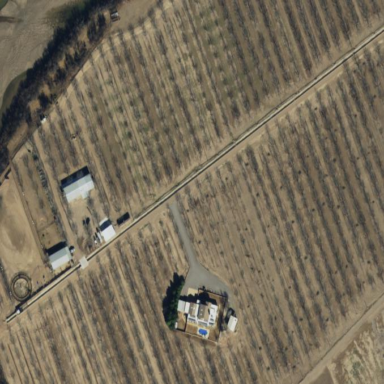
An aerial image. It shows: Orchard.